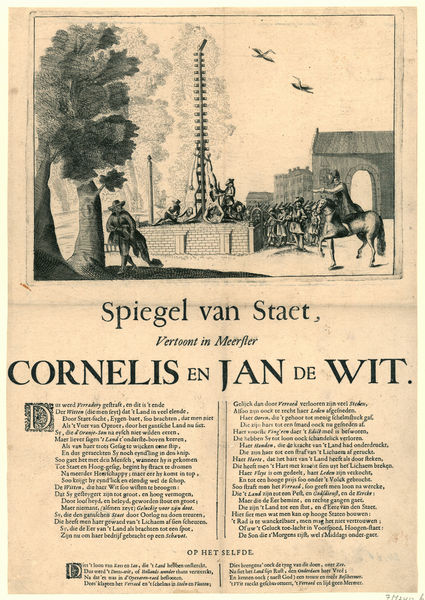
Titel: Verminking van de lichamen van de gebroeders de Witt
Standort: Amsterdam
Institution: Rijksmuseum
Schlagwörter: arch, gathering, men, people, soldier, white, black, wall, mirror, picture, print, smoke, clouds, nude, sky, stone, tree, tower, shadow, bird, etching, birds, flying, french, writing, baum, menschen, newspaper, brick, gate, engraving, horse, tor, book, fair, play, holland, page, text, pole, pferd, manuscript, mauer, vögel, torture, gallows, hiding, build, article, jan, cornelis, wit, jan de wit, arcticle, disembowel, articl